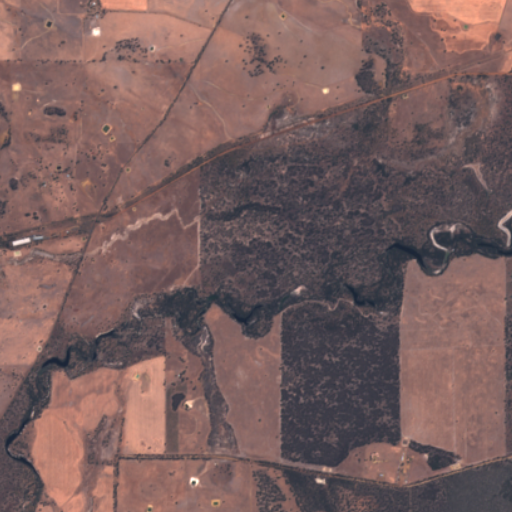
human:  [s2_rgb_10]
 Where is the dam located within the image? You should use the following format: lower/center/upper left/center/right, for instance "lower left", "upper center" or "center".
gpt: The dam is located in the upper center of the image.
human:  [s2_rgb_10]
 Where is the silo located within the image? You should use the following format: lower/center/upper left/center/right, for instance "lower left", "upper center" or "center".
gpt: The silo is located in the center left of the image.
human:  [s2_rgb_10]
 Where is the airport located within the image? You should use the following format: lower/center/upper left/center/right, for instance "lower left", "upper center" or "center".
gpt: There is no airport in the image.